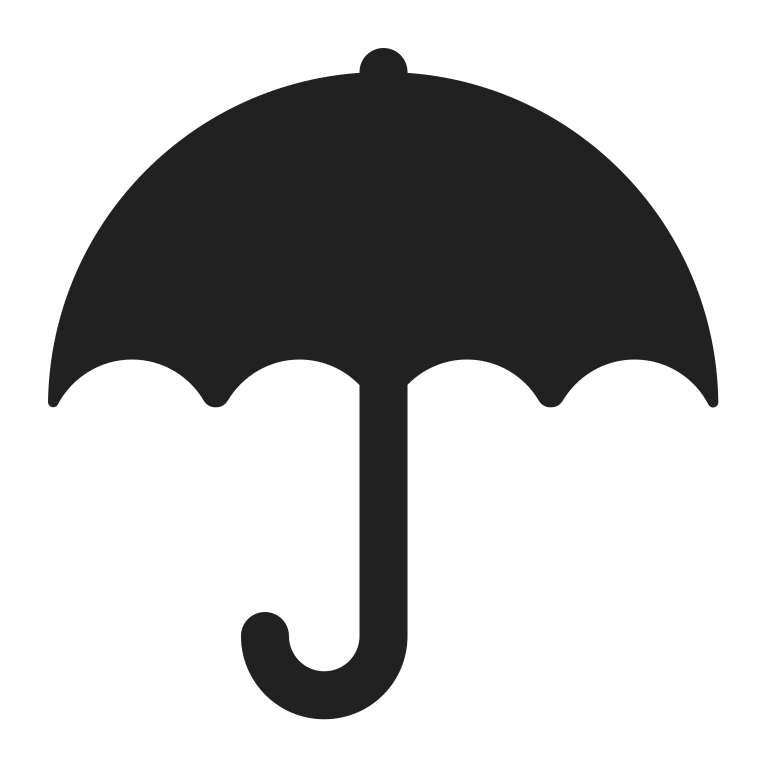
umbrella high contrast